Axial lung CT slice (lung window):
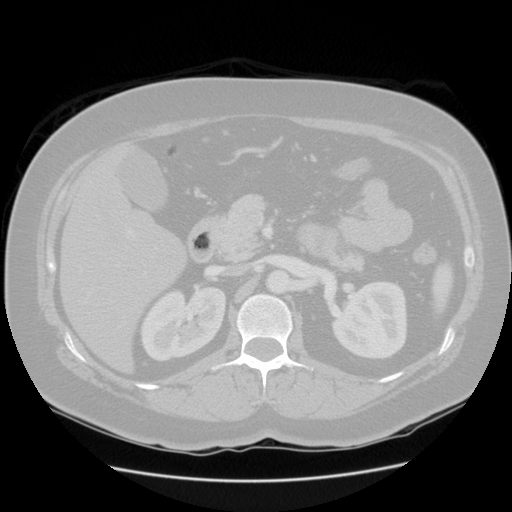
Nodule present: no